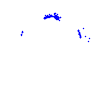
Particle: proton